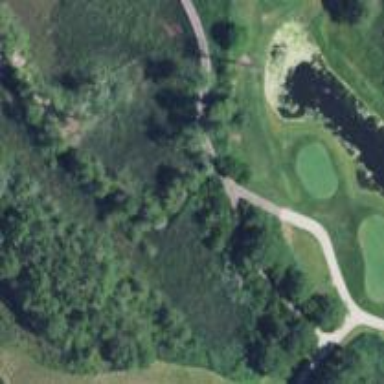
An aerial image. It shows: Path for both road and golf.